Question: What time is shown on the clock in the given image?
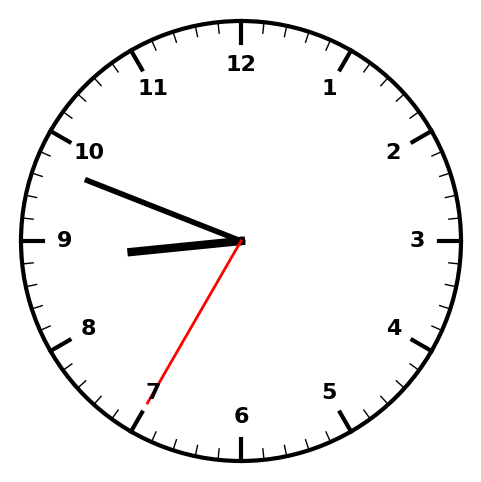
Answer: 08:48:35